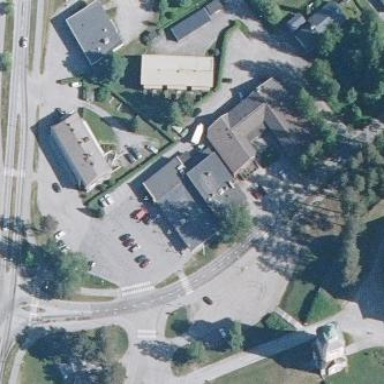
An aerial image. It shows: Public building with flat roof.